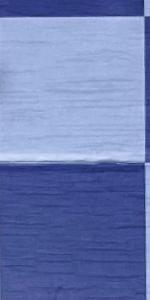
Label: Empty